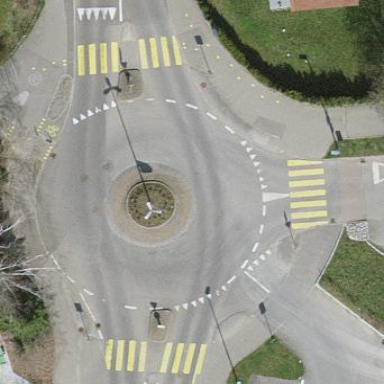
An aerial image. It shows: Asphalt road in residential area leading to roundabout.